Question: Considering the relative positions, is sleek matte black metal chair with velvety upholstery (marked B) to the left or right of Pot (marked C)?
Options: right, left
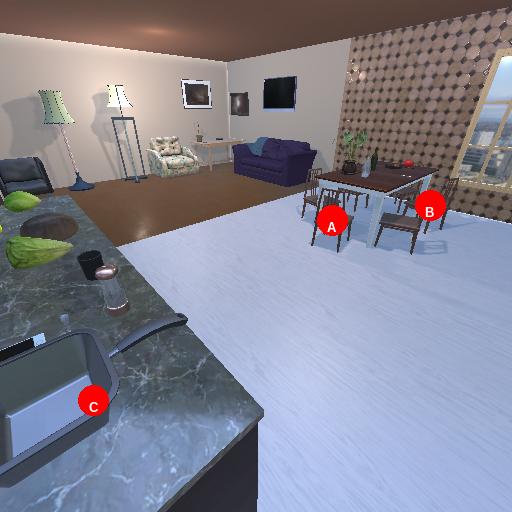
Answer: right